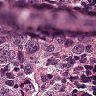
Metastatic tissue present: yes